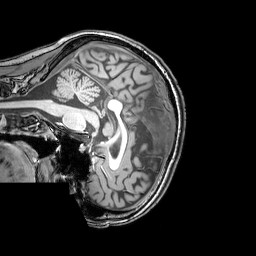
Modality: T1w
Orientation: sagittal
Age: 24
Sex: female
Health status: healthy
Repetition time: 0.081 s
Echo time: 0.037 s